Interaction volume radius: 10 \u00c5
Interaction volume height: 25 \u00c5
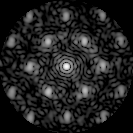
Disorder parameter: 0.4278